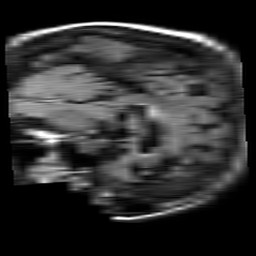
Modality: FLAIR
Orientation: sagittal
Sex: female
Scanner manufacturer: philips
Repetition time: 11 s
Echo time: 0.125 s